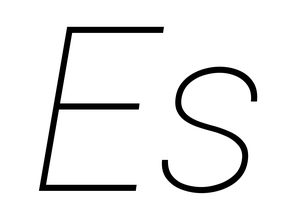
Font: Roboto-Italic_Thin_Italic